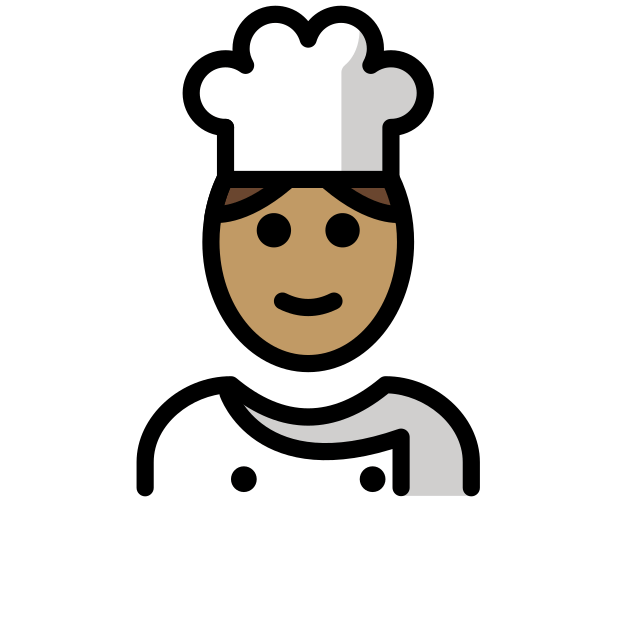
cook: medium skin tone